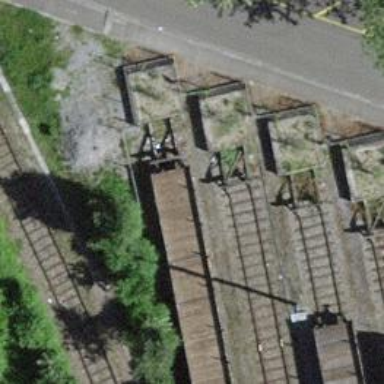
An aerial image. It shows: Railway buffer stop.